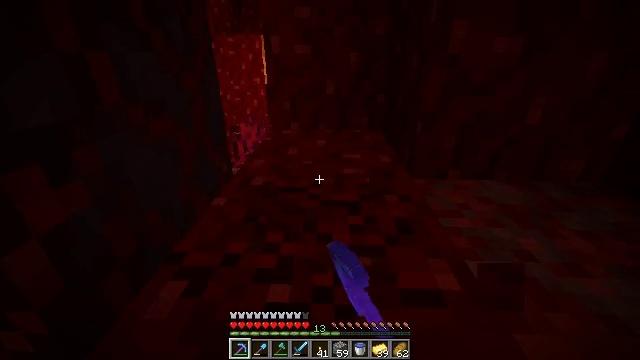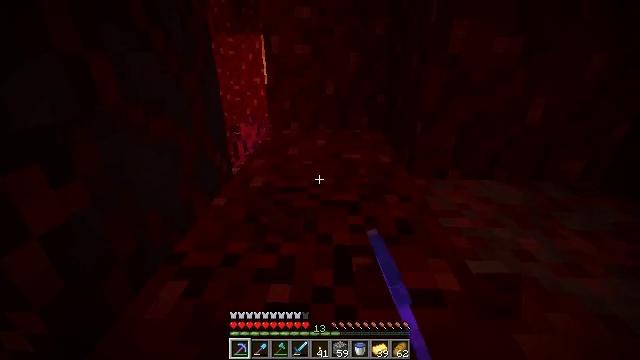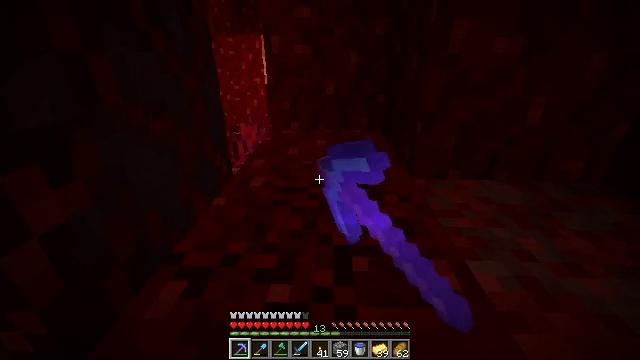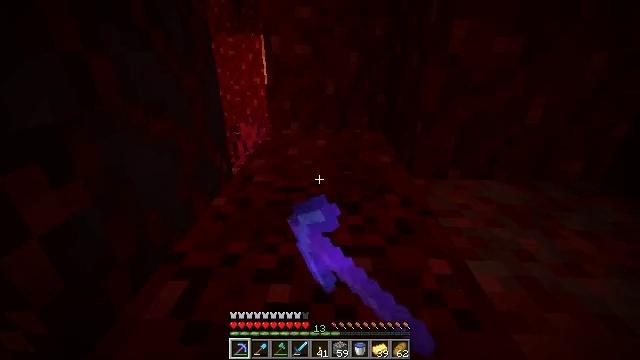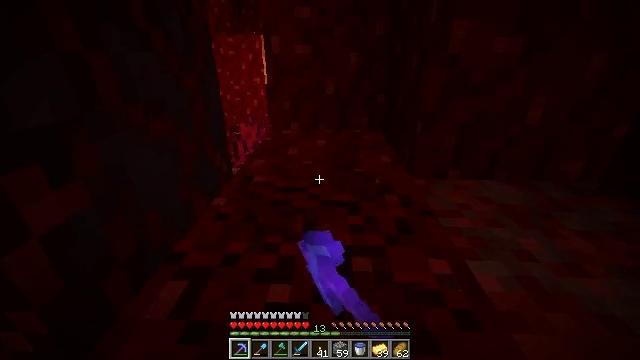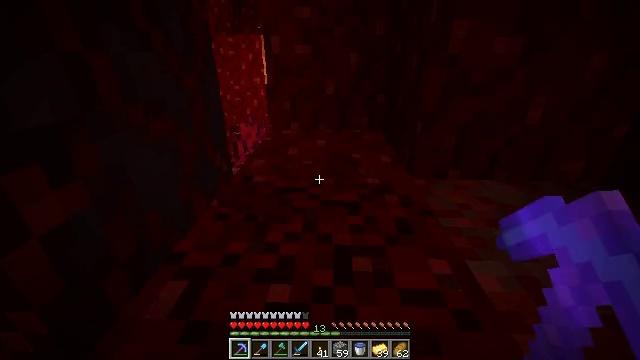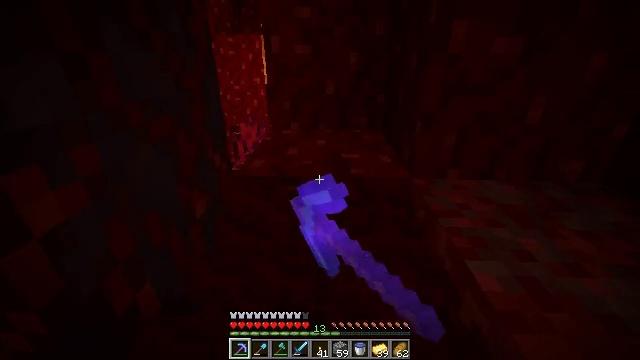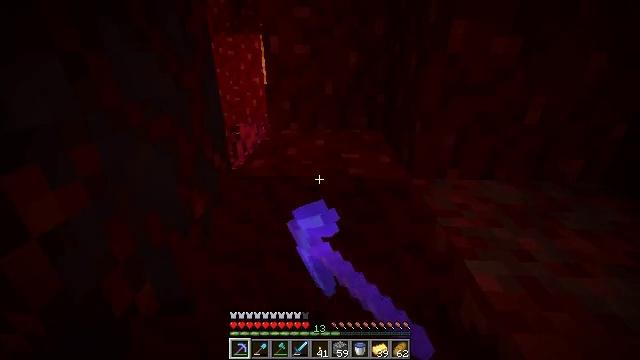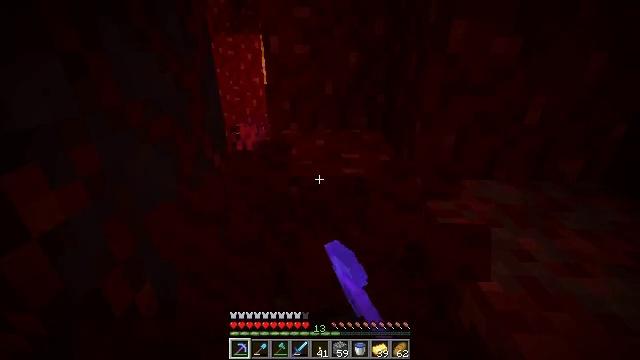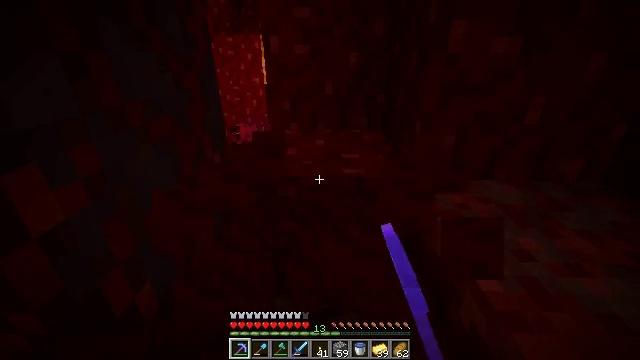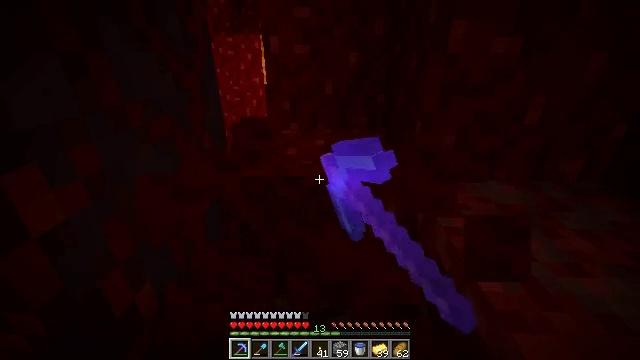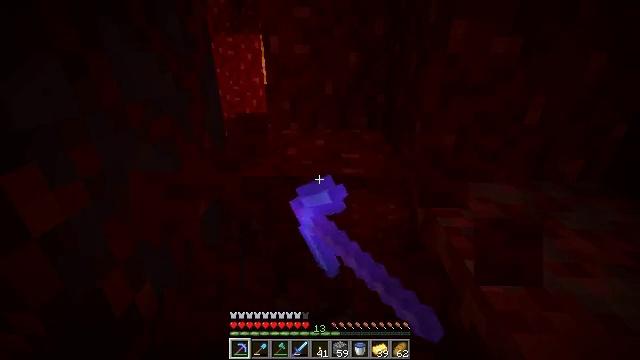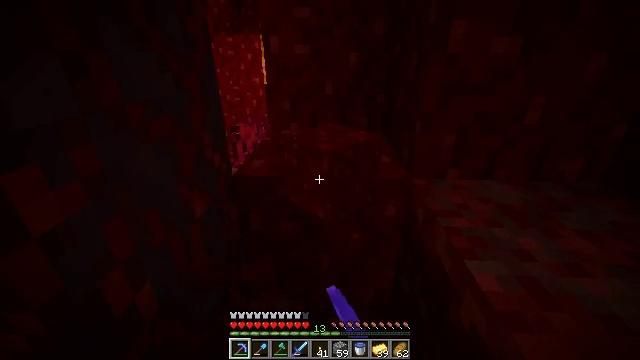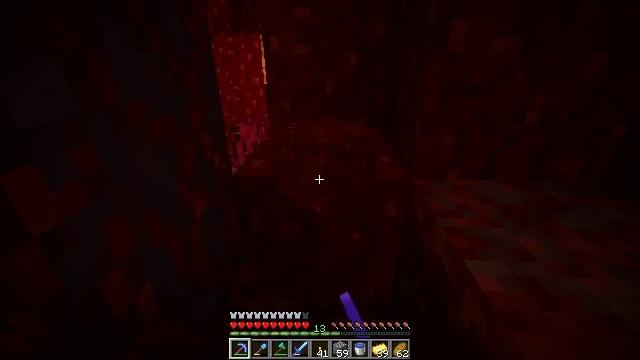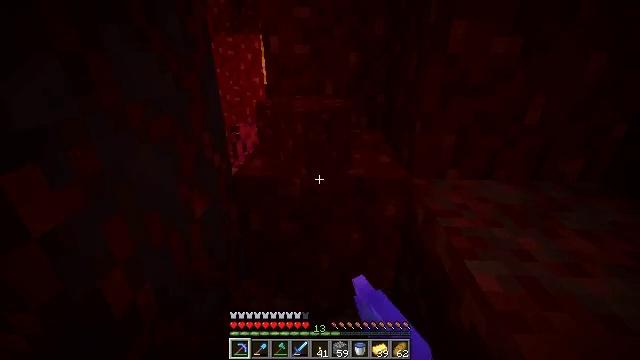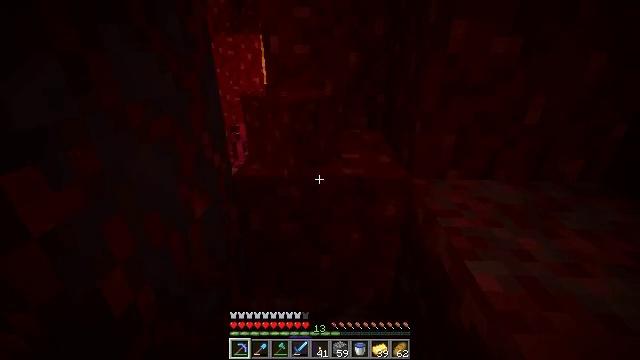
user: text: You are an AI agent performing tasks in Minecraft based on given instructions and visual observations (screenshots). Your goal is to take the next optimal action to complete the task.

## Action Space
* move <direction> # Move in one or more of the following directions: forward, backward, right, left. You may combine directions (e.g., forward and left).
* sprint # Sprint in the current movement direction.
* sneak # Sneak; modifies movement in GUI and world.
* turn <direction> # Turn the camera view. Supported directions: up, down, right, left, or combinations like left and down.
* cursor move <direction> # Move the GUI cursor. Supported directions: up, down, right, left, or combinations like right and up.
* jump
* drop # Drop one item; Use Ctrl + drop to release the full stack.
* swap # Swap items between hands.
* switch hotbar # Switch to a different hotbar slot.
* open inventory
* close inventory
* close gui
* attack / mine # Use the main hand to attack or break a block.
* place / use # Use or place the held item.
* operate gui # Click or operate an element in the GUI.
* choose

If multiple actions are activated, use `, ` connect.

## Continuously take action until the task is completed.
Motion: motion action
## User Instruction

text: Harvest nether wart blocks for resources.
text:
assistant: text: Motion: attack / mine
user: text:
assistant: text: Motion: attack / mine
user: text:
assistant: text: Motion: attack / mine
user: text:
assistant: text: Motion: attack / mine
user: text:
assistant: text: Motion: attack / mine
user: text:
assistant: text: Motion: attack / mine
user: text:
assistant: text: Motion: attack / mine
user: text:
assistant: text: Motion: attack / mine
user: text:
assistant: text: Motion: attack / mine
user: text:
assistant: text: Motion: attack / mine
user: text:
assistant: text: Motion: attack / mine
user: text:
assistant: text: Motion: attack / mine
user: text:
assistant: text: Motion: attack / mine
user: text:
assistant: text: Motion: attack / mine
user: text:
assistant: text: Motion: move forward, attack / mine
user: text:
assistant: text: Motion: move forward, attack / mine
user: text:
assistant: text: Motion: move forward, attack / mine
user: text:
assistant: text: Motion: move forward, attack / mine
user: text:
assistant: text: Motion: move forward, turn down, attack / mine
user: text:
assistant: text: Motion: turn down, attack / mine
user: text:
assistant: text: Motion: attack / mine
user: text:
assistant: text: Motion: turn down, attack / mine
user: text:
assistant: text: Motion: turn down, attack / mine
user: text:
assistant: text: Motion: turn down, attack / mine
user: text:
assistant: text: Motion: attack / mine
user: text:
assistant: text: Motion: attack / mine
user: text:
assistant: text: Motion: attack / mine
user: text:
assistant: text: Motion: attack / mine
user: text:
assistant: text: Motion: attack / mine
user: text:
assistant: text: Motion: attack / mine